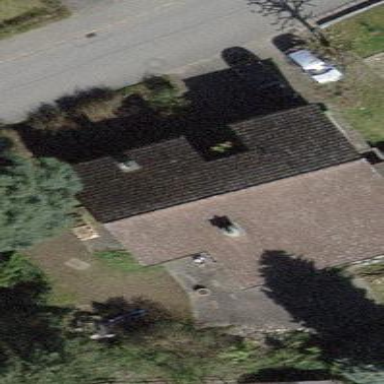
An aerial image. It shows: Building with tile roof.